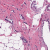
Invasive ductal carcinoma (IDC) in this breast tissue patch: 0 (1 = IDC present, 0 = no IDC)